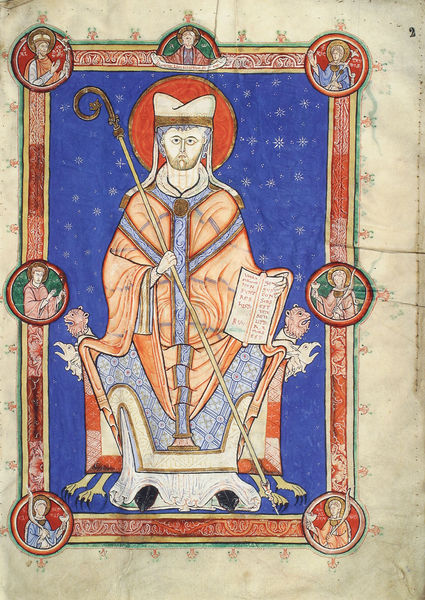
Titel: Ennarrationes in Psalmos “Augustinus Kommentar zu den Psalmen”
Standort: Herkunftsort: Marchiennes, Abtei (EU - F - Nord)
Institution: Douai, Bibliothequès Municipale
Schlagwörter: adler, blau, hand, himmel, umhang, sitzen, bunt, fenster, kleider, nacht, rot, malerei, richter, augen, bibel, halten, rahmen, bild, flach, figur, gewand, krone, stab, bischof, papst, thron, buch, religion, sterne, kreise, krallen, heiligenschein, löwen, christus, jesus, jesus christus, löwe, thorn, heilige, hirtenstab, ornat, erlöser, monster, heiligenbild, zweidimensional, firmament, apostel, bischofsstab, evangelisten, messias, gottessohn, greife, sohn gottes, christkind, trohnen, trhron, bischofstab, heiligenscheiin, 2d, christkönig, heilland, erretter, jesus von nazaret, könig der welt, firmamant